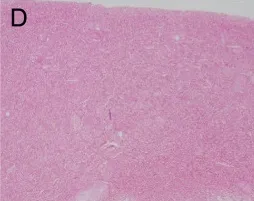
Macroscopic and microscopic findings of the retrieved thrombi. (D) Many cholesterol clefts are distributed throughout this thrombus specimen. Original magnification x40.
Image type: pathology (h&e)